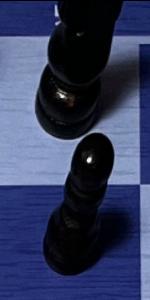
Label: Pawn_Black